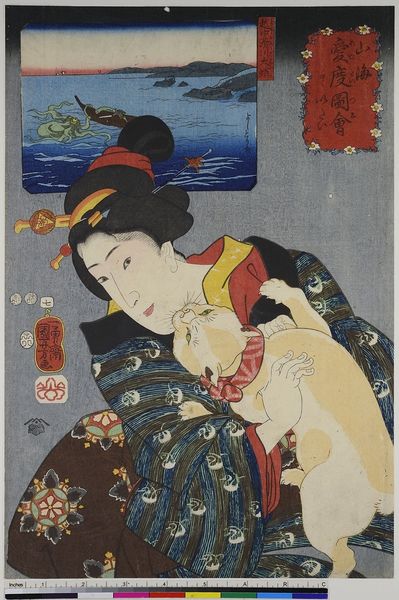
Titel: Der große Oktopus im Nameri-Fluss in Etchu: Oh, autsch!, Blatt 7 aus der Serie: Glücksbringende Bilder von Bergen und dem Meer
Künstler: Utagawa Kuniyoshi
Standort: Hamburg
Institution: Museum für Kunst und Gewerbe Hamburg
Schlagwörter: blau, hand, meer, wasser, gelb, grün, see, frau, grau, haar, rot, tier, augen, haarschmuck, mensch, bild, hände, porträt, haare, boot, holzschnitt, japan, schiff, schrift, kutter, halstuch, schriftzeichen, katze, kater, druckgraphik, druckgrafik, krallen, tracht, china, zeit, farbholzschnitt, schauspielerin, krake, octopus, oktopus, haarnadeln, kimono, volkstracht, edo, reproduktionen, druckerzeugnisse, iter, ukiyo, nishiki-e